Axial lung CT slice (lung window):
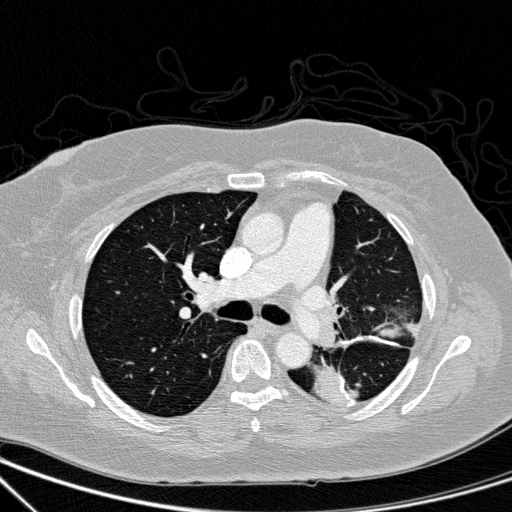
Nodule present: no